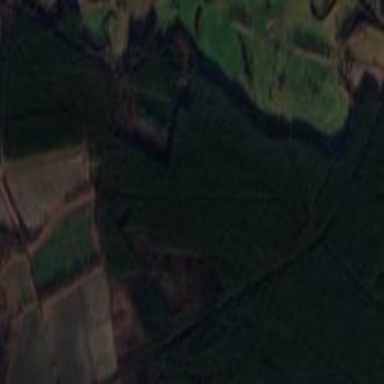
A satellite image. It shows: Evergreen needle-leaved forest.